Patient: sex M, age 68
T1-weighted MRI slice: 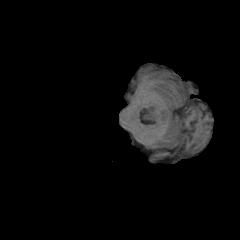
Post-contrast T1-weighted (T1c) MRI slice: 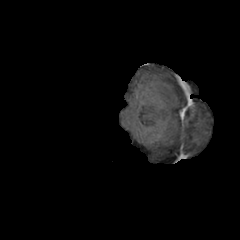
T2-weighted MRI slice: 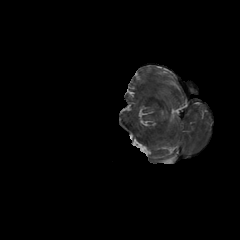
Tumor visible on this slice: no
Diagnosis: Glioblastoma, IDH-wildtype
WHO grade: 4